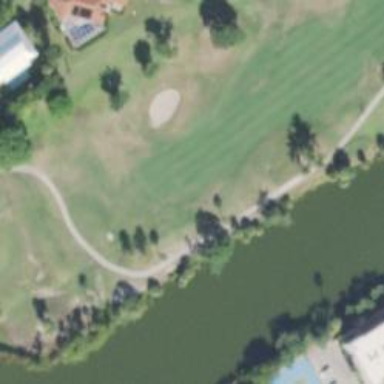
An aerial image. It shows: Golf hole.